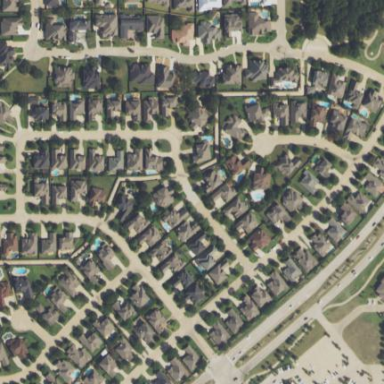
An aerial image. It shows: Residential neighbourhood.